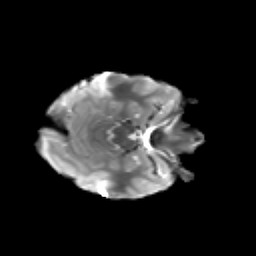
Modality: T2w
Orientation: axial
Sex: female
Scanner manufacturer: siemens
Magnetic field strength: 3 T
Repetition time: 5 s
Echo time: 0.071 s